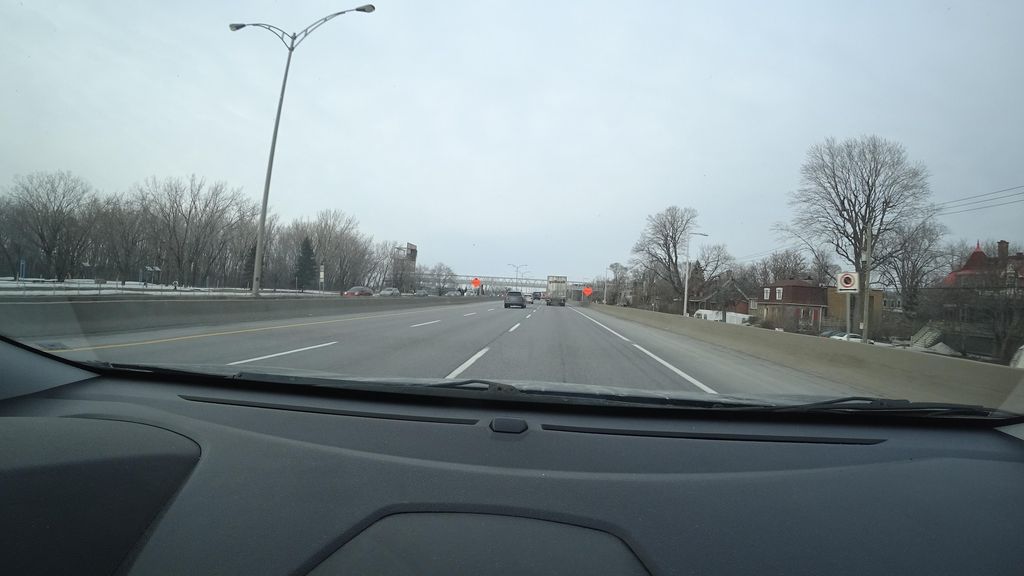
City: montreal